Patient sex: M
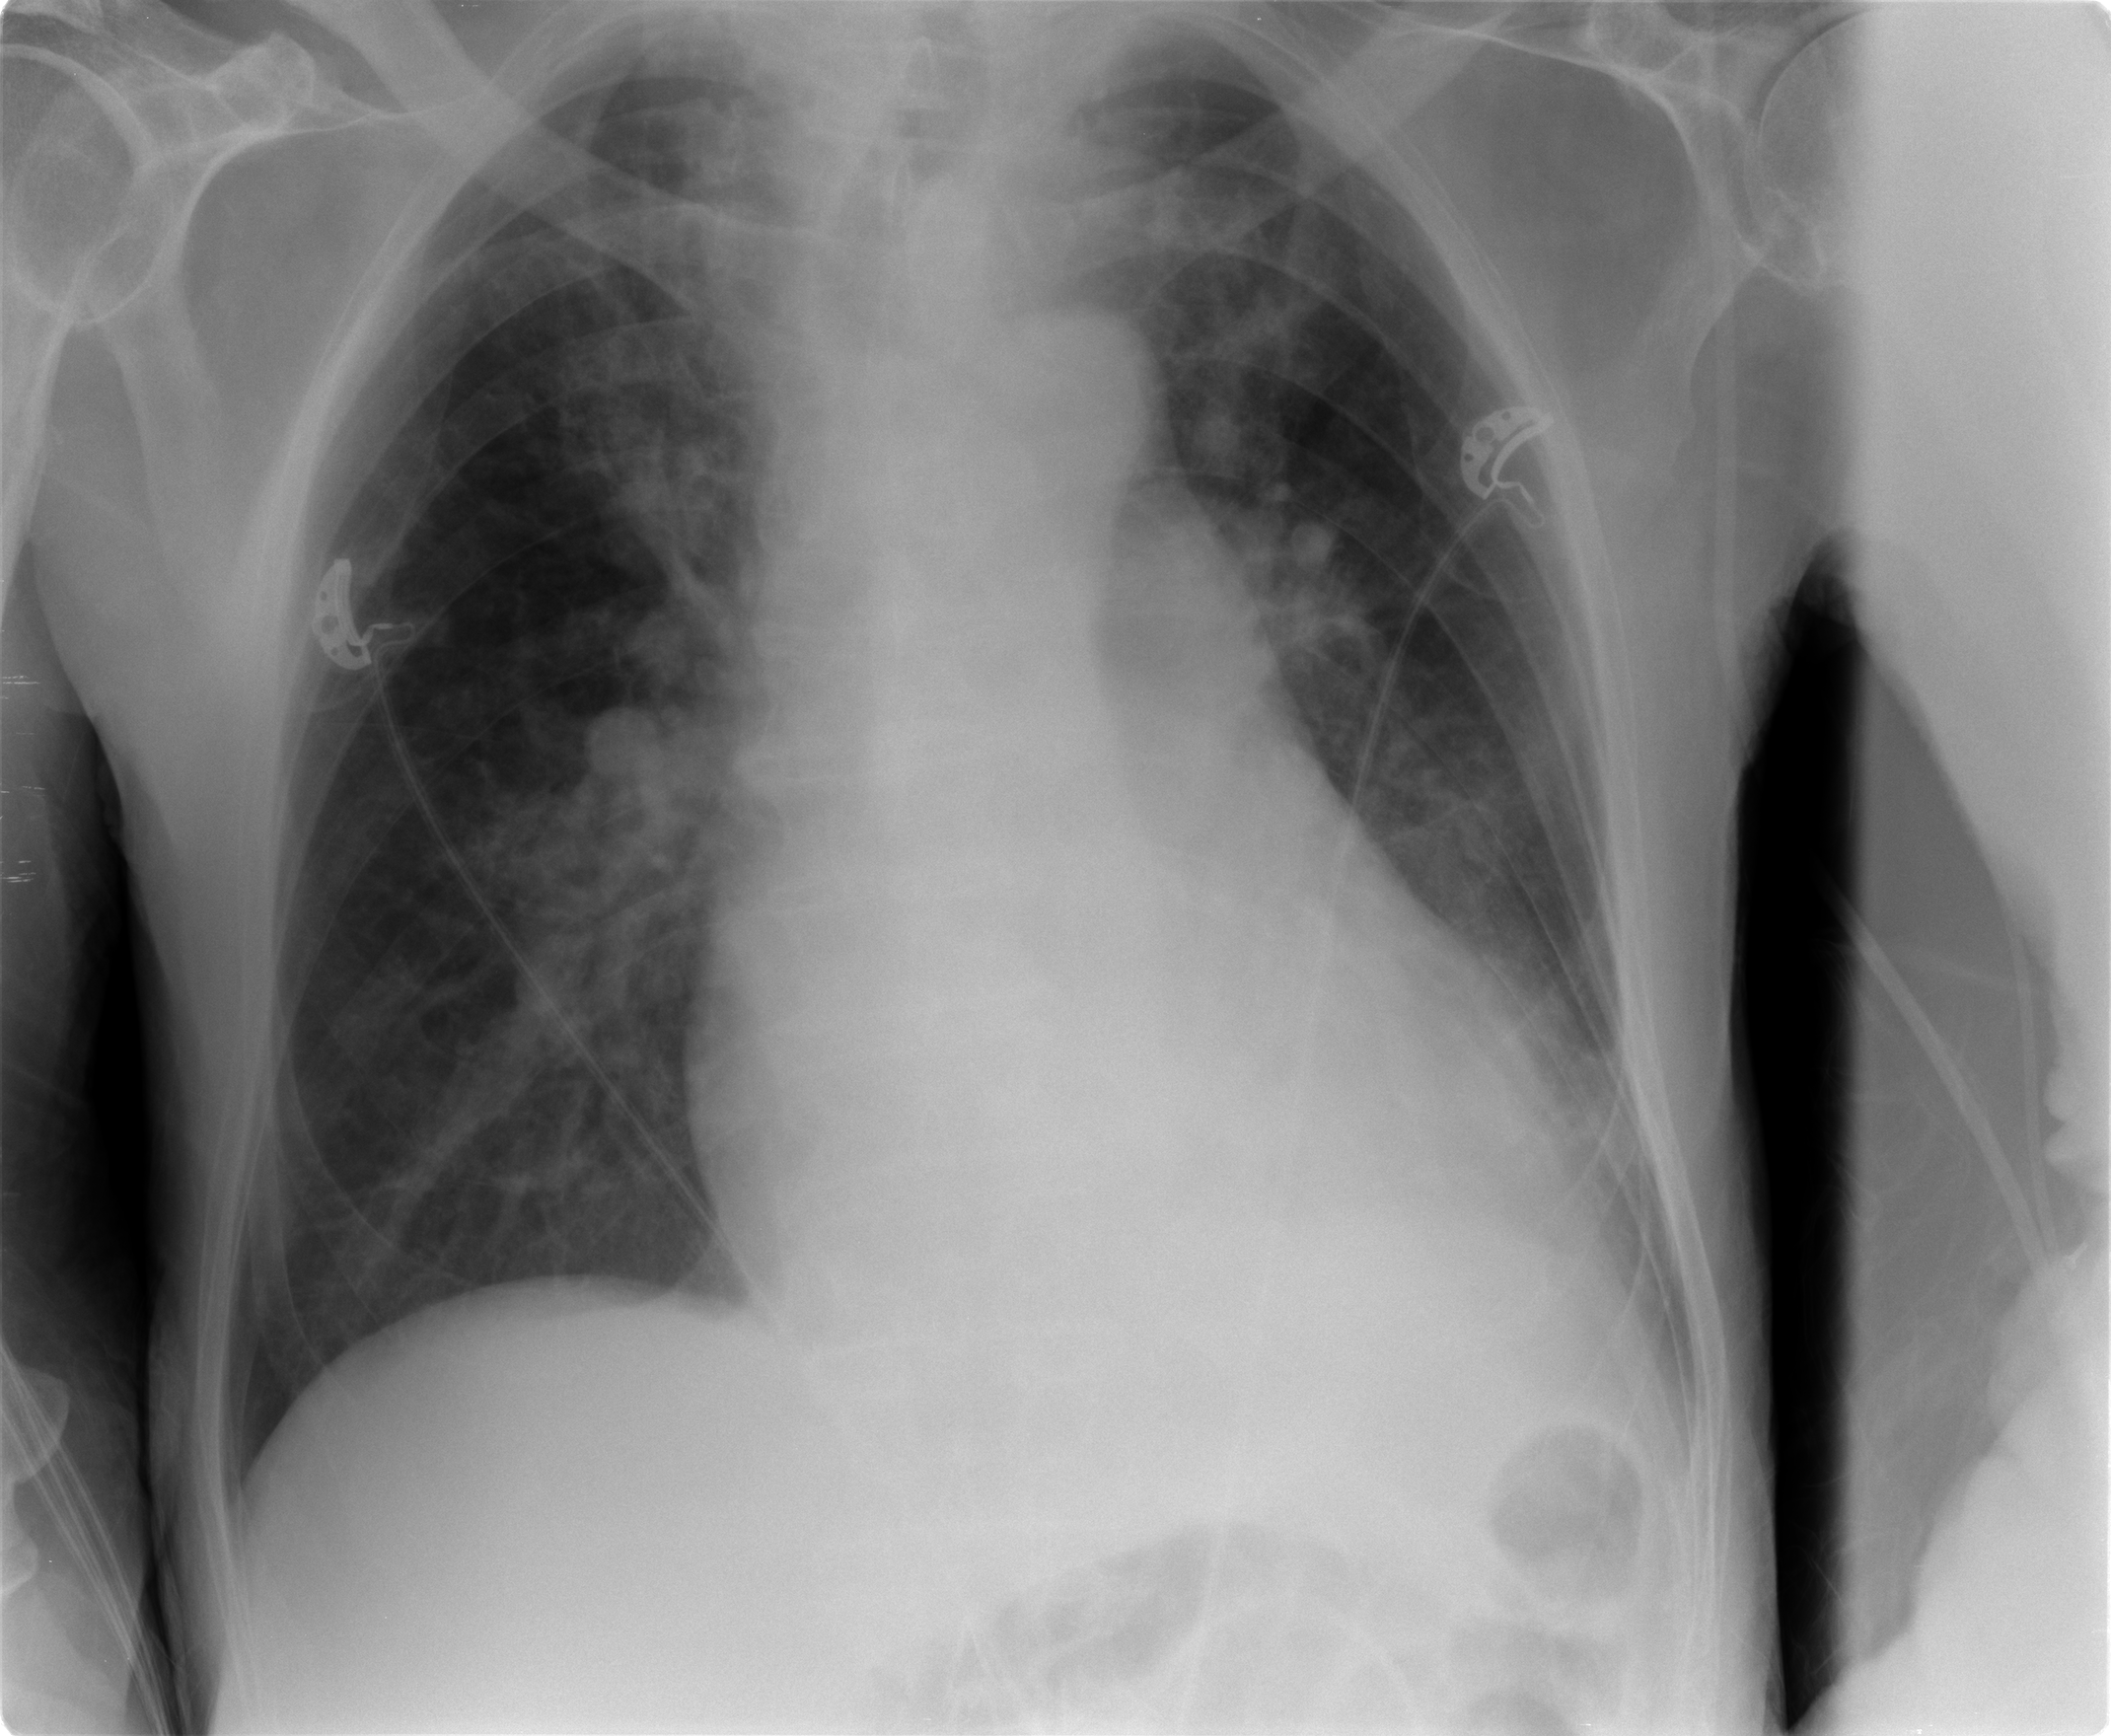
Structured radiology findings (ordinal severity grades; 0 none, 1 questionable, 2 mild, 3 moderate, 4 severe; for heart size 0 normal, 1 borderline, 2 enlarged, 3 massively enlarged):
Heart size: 2
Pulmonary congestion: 2
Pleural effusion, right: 0
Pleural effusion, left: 1
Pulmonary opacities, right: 2
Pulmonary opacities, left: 1
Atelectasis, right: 1
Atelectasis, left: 1